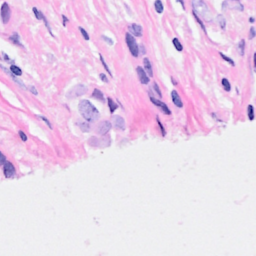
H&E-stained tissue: Breast